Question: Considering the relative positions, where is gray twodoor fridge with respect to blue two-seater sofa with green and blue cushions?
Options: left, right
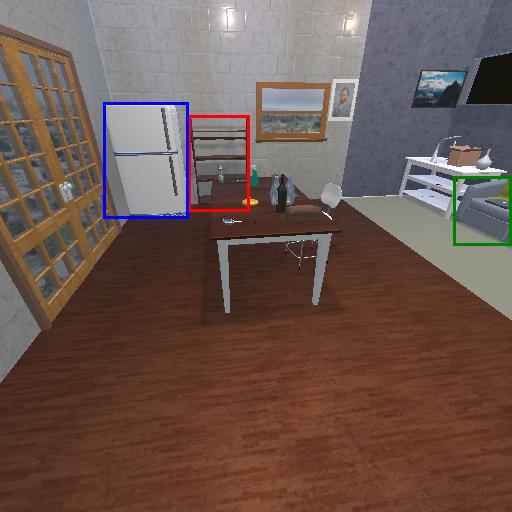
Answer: left